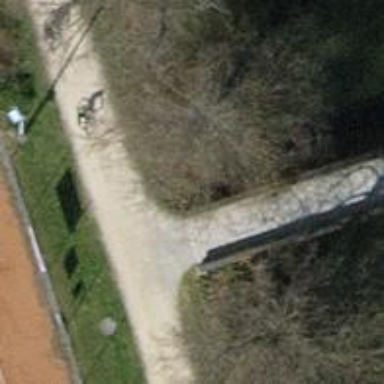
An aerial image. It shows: Bollard barrier.